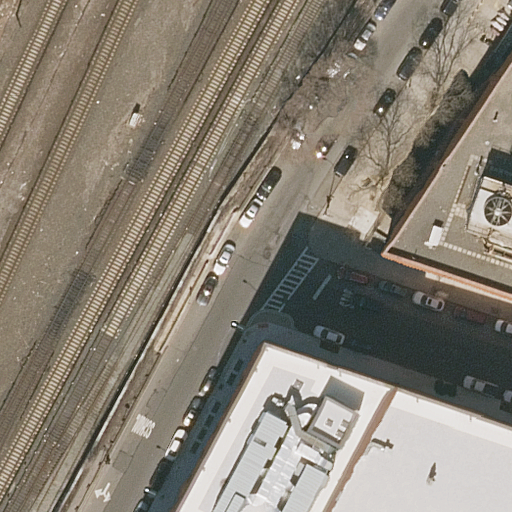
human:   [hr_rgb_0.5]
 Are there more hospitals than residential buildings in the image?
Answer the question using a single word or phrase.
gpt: yes

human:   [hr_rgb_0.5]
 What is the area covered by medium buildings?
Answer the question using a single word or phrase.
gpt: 0m2

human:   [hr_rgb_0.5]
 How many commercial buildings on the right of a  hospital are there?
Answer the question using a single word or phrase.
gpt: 0

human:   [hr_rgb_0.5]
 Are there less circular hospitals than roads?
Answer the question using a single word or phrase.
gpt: yes

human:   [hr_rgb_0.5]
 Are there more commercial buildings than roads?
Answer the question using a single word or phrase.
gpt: no

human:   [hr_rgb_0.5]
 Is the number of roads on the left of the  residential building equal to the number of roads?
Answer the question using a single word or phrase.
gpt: no

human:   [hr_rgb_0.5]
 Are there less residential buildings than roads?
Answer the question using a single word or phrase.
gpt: yes

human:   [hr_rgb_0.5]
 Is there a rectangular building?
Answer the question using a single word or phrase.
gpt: yes

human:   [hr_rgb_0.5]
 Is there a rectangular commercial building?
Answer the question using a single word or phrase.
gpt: no

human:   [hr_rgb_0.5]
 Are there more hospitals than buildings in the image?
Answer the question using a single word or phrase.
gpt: yes

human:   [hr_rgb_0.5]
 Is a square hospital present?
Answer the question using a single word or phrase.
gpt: no

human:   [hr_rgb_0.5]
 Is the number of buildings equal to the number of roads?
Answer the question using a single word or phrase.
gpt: no

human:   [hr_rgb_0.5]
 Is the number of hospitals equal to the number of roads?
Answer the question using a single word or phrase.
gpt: yes

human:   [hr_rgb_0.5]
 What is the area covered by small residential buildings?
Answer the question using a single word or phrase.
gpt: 0m2

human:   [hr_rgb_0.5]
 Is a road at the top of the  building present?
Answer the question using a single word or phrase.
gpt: yes

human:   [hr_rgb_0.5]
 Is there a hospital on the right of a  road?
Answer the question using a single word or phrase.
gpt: yes

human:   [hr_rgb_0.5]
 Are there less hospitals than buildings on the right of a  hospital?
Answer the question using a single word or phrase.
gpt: no

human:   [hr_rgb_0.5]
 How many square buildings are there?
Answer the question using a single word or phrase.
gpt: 0

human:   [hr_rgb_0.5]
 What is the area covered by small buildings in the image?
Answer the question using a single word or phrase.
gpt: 0m2

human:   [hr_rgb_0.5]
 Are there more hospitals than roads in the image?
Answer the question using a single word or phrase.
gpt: no

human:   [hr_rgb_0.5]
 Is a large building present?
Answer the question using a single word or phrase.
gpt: yes

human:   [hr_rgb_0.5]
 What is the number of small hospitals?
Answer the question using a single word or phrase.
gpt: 0

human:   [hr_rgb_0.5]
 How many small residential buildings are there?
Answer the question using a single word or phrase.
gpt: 0

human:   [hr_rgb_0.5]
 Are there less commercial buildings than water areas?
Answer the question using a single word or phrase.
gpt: no

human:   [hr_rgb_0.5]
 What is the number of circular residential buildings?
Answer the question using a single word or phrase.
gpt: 0

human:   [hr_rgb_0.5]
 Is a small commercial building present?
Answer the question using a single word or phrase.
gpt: no

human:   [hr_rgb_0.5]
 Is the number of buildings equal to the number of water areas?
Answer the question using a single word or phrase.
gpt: no

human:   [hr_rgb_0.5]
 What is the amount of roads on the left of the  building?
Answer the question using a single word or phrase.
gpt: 0

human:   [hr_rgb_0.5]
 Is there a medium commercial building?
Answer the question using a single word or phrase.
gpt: no

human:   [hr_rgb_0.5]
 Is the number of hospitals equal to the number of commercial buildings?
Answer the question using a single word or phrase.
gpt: no

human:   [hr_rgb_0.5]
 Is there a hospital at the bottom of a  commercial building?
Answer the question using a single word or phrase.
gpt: no

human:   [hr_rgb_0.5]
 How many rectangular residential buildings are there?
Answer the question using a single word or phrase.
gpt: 1

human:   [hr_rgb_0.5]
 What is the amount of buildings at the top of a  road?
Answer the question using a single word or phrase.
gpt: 0

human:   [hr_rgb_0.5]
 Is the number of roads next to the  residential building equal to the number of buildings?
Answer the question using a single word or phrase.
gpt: no

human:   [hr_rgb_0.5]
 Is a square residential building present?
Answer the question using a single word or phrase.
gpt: no

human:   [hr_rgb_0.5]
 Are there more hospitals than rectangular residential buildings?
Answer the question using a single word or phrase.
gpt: yes